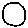
Label: moon